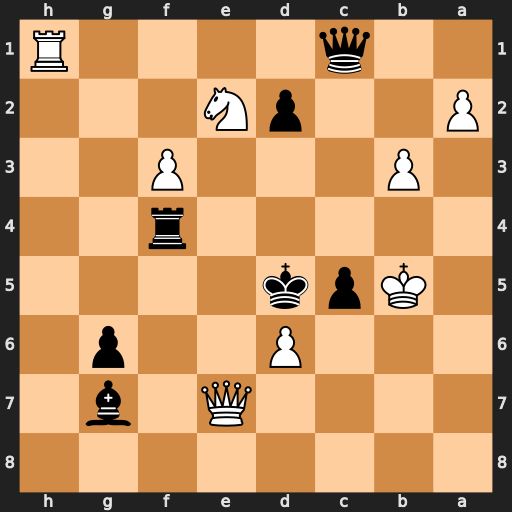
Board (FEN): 8/4Q1b1/3P2p1/1Kpk4/5r2/1P3P2/P2pN3/2q4R
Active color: b
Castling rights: -
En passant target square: -
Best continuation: Rb4+ Ka6 Qa3#